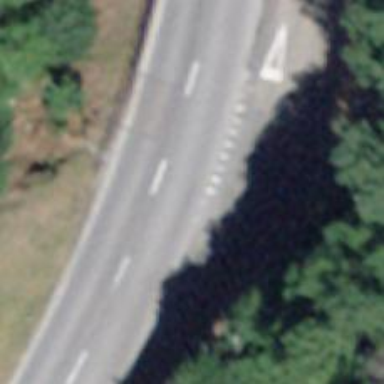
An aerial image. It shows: Road with "give way" sign.